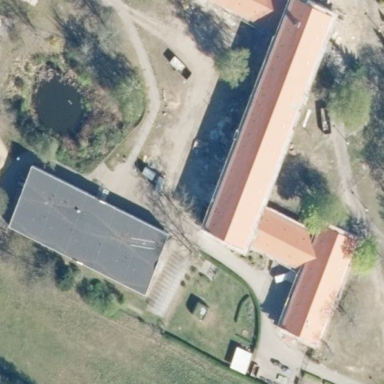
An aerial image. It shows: School.